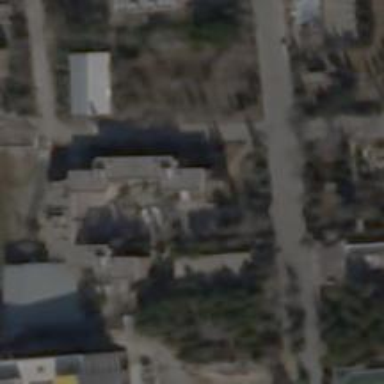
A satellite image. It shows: Dormitory building.